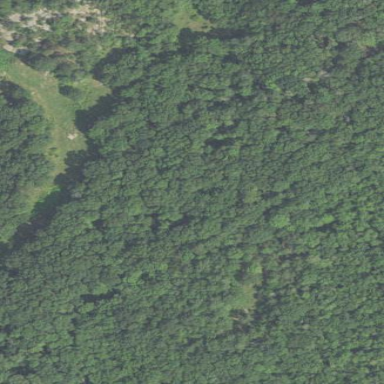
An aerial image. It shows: Mixed woodland with various types of leaves.